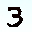
Label: 3